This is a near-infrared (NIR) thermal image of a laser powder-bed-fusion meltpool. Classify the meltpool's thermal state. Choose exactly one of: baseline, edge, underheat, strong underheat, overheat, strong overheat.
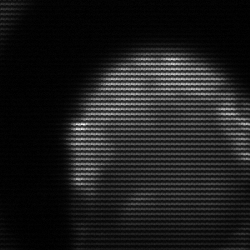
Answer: edge